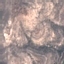
Label: HerbaceousVegetation